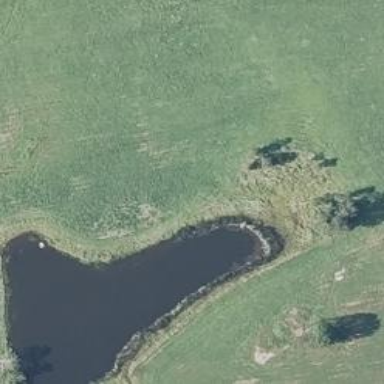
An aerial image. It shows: Reservoir area.